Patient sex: F
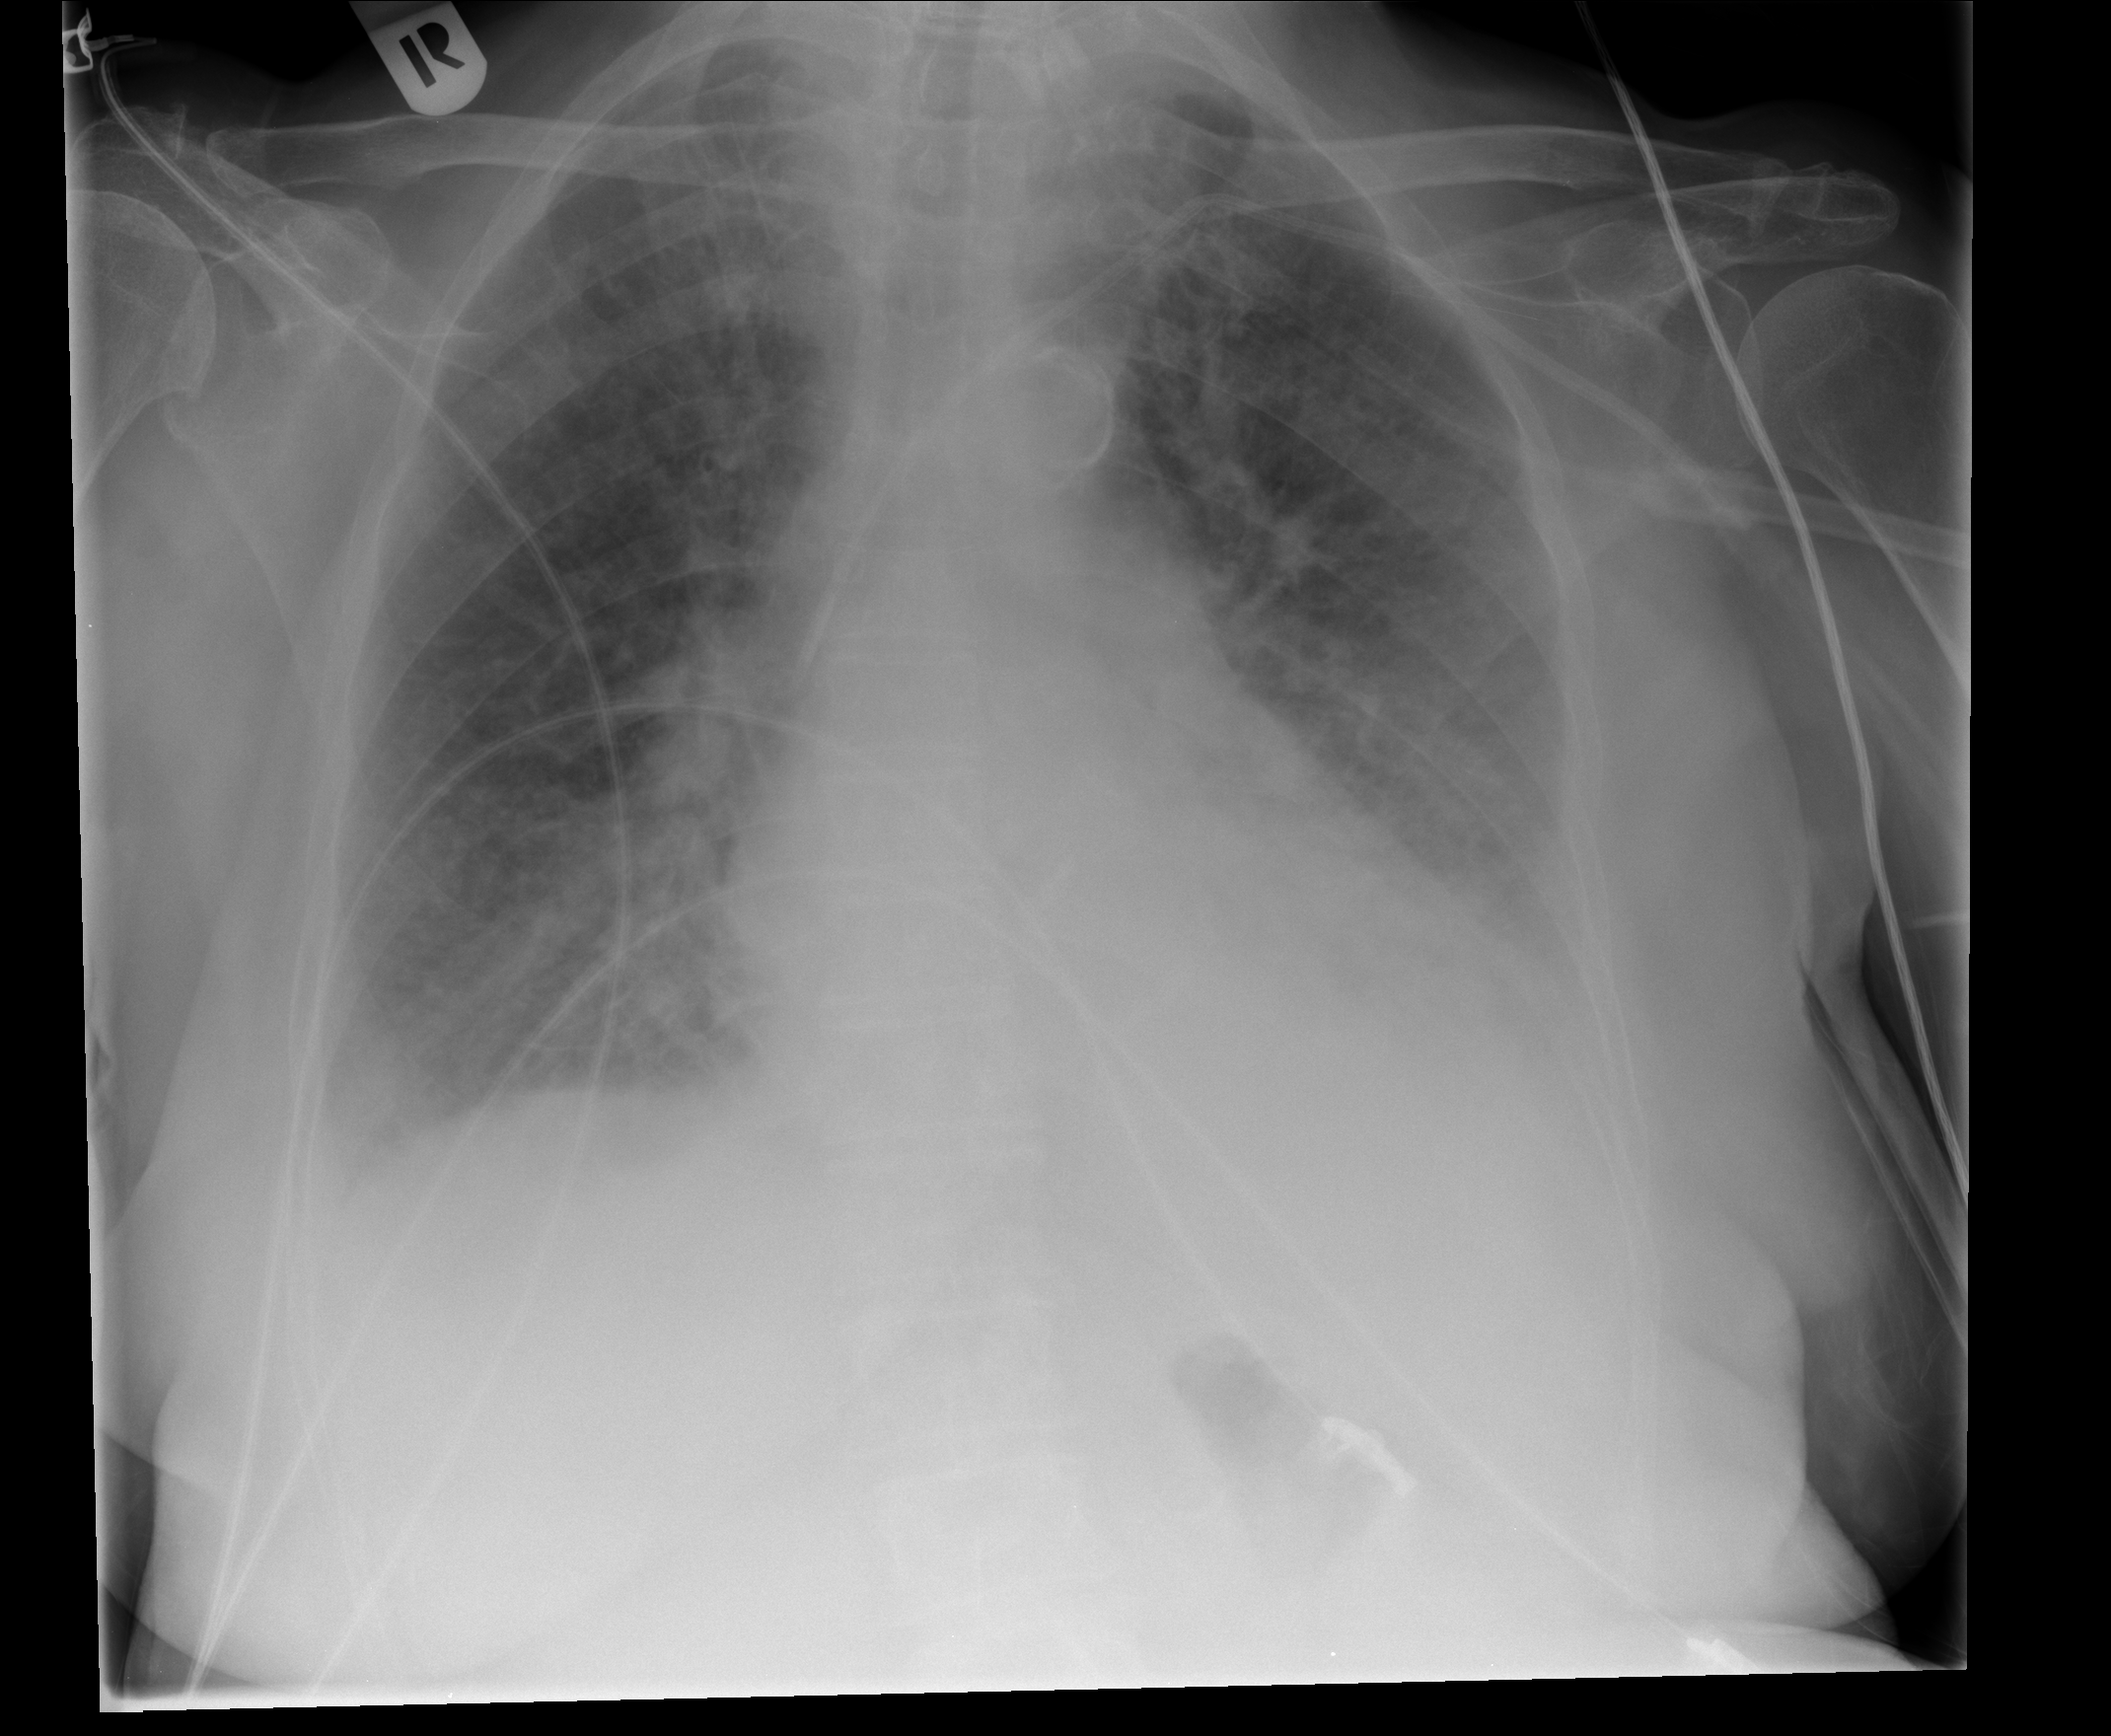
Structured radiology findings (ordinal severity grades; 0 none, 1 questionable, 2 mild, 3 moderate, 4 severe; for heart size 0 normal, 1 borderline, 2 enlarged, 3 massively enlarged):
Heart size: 2
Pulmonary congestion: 3
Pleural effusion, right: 2
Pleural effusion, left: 2
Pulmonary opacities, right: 2
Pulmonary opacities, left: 2
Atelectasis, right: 2
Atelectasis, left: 2